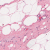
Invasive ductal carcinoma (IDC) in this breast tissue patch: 0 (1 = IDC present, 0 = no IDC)